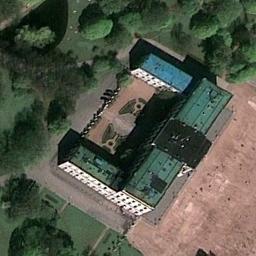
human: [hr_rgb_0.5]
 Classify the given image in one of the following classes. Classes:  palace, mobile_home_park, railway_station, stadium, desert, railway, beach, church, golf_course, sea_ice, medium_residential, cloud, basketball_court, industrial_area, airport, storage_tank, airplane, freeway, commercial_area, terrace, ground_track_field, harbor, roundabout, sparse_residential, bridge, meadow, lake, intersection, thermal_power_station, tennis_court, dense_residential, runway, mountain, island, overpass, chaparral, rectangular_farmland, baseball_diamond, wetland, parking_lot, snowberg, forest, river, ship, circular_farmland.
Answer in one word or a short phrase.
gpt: palace